Question: I am writing an algorithm to determine the intervals of the "mountains" on a density plot. The plot is taken from the depths from a Kinect if anyone is interested. Here is a quick visual example of what this algorithm finds: (with the small mountains removed):

My current algorithm:
'''
def find_peak_intervals(data):
previous = 0
peak = False
ranges = []
begin_range = 0
end_range = 0
for current in xrange(len(data)):
if (not peak) and ((data[current] - data[previous]) > 0):
peak = True
begin_range = current
if peak and (data[current] == 0):
peak = False
end_range = current
ranges.append((begin_range, end_range))
previous = current
return np.array(ranges)
'''
The function works but it takes nearly 3 milliseconds on my laptop, and I need to be able to run my entire program at at least 30 frames per second. This function is rather ugly and I have to run it 3 times per frame for my program, so I would like any hints as to how to simplify and optimize this function (maybe something from numpy or scipy that I missed).
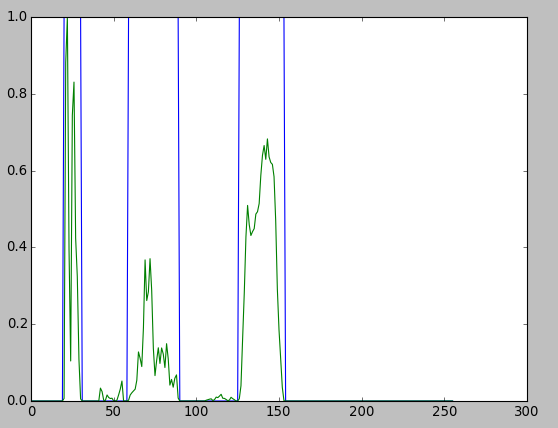
Answer: Assuming a 'pandas' dataframe like so:
'''
Value
0 0
1 3
2 2
3 2
4 1
5 2
6 3
7 0
8 1
9 3
10 0
11 0
12 0
13 1
14 0
15 3
16 2
17 3
18 1
19 0
'''
You can get the contiguous non-zero ranges by using 'df["Value"].shift(x)' where 'x' could either be '1' or '-1' so you can check if it's bounded by zeroes. Once you get the boundaries, you can just store their index pairs and use them later on when filtering the data.
The following code is based on <URL>.
'''
import pandas as pd
df = pd.read_csv("data.csv")
# Or you can use df = pd.DataFrame.from_dict({'Value': {0: 0, 1: 3, 2: 2, 3: 2, 4: 1, 5: 2, 6: 3, 7: 0, 8: 1, 9: 3, 10: 0, 11: 0, 12: 0, 13: 1, 14: 0, 15: 3, 16: 2, 17: 3, 18: 1, 19: 0}})
# --
# from https://stackoverflow.com/questions/24281936
# credits to @behzad.nouri
df['tag'] = df['Value'] > 0
fst = df.index[df['tag'] & ~ df['tag'].shift(1).fillna(False)]
lst = df.index[df['tag'] & ~ df['tag'].shift(-1).fillna(False)]
pr = [(i, j) for i, j in zip(fst, lst)]
# --
for i, j in pr:
print df.loc[i:j, "Value"]
'''
This gives the result:
'''
1 3
2 2
3 2
4 1
5 2
6 3
Name: Value, dtype: int64
8 1
9 3
Name: Value, dtype: int64
13 1
Name: Value, dtype: int64
15 3
16 2
17 3
18 1
Name: Value, dtype: int64
'''
Timing it in IPython gives the following:
'''
%timeit find_peak_intervals(df)
1000 loops, best of 3: 1.49 ms per loop
'''
This is not too far from your attempt speed-wise. An alternative is to use convert the 'pandas' series to a 'numpy' array and operate from there. Let's take <URL>, this one by @Warren Weckesser, and modify it to suit your needs. Let's time it as well.
'''
In [22]: np_arr = np.array(df["Value"])
In [23]: def greater_than_zero(a):
...: isntzero = np.concatenate(([0], np.greater(a, 0).view(np.int8), [0]))
...: absdiff = np.abs(np.diff(isntzero))
...: ranges = np.where(absdiff == 1)[0].reshape(-1, 2)
...: return ranges
In [24]: %timeit greater_than_zero(np_arr)
100000 loops, best of 3: 17.1 us per loop
'''
Not so bad at 17.1 microseconds, and it gives the same ranges as well.
'''
[1 7] # Basically same as indices 1-6 in pandas.
[ 8 10] # 8, 9
[13 14] # 13, 13
[15 19] # 15, 18
'''